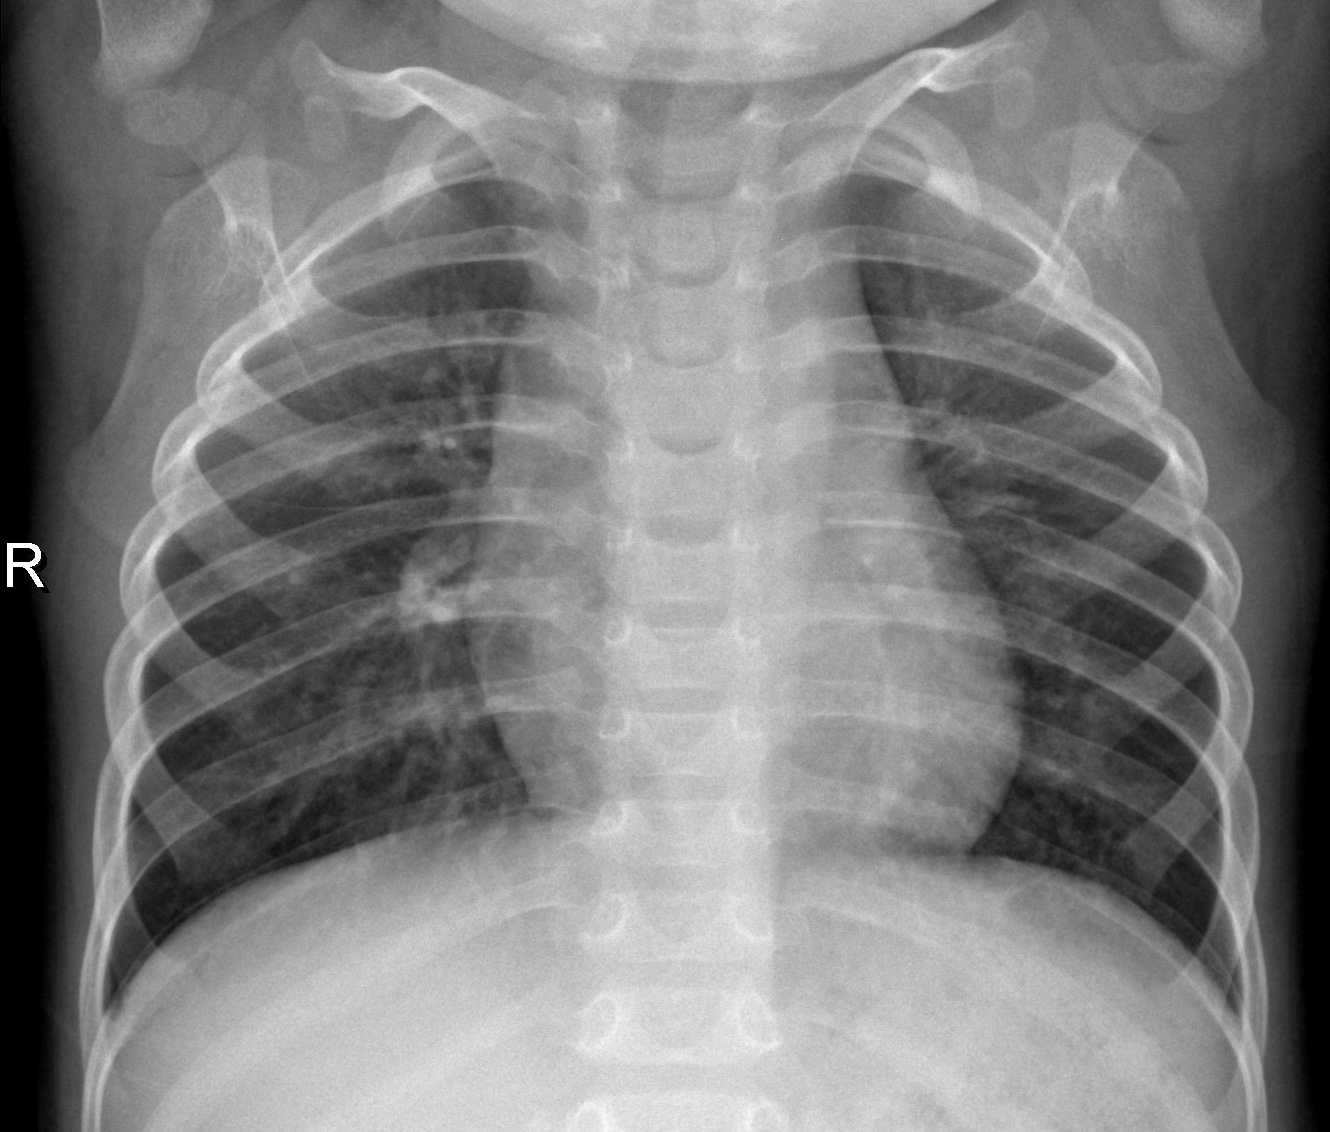
Diagnosis: NORMAL